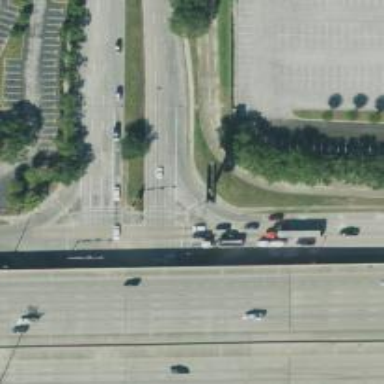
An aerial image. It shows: Frontage road that is classified as secondary link.